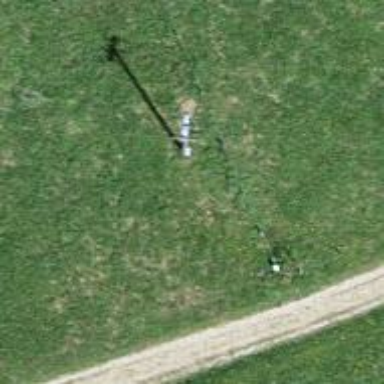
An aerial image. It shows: Power pole.